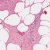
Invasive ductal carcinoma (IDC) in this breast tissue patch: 0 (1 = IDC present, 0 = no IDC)